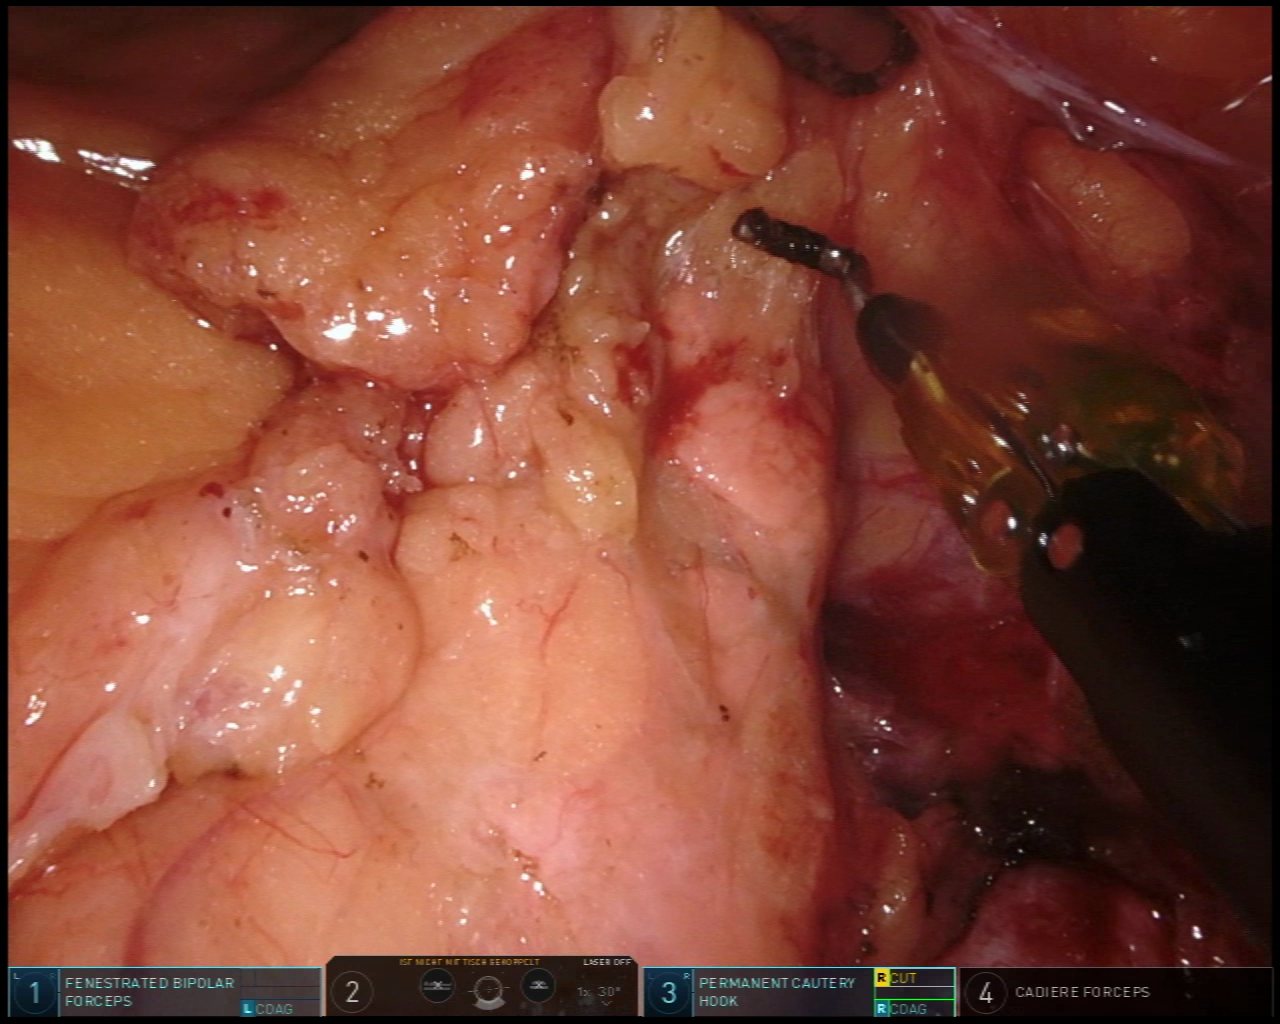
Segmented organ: pancreas
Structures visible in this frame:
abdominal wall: no
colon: no
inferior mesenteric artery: no
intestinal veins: no
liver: no
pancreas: yes
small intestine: no
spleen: no
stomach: no
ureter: no
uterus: no
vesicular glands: no